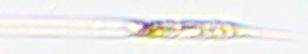
Label: Rhizosolenia